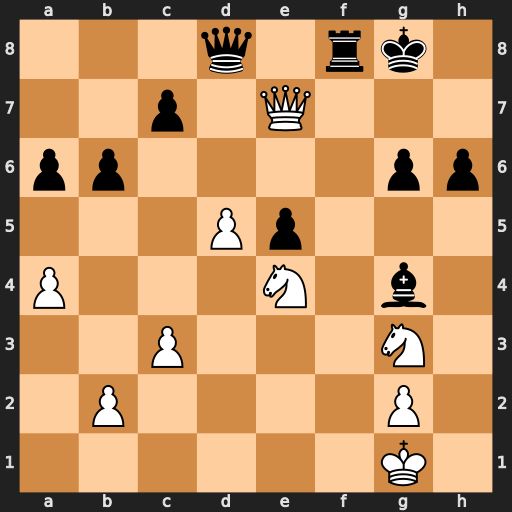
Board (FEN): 3q1rk1/2p1Q3/pp4pp/3Pp3/P3N1b1/2P3N1/1P4P1/6K1
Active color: w
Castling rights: -
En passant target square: -
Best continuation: Nf6+ Rxf6 Qxd8+